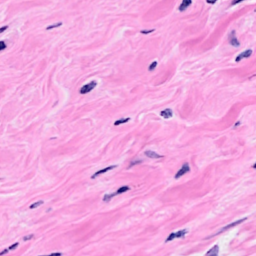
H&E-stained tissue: Breast